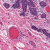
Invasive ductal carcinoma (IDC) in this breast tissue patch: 0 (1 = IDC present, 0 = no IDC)